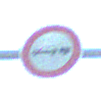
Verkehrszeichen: VerbotPersonenkraftwagenMitAnhaenger
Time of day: MorningAfternoon
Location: Outdoor (Nature)
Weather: Clear
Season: NotSpecified
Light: Natural